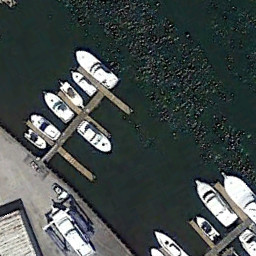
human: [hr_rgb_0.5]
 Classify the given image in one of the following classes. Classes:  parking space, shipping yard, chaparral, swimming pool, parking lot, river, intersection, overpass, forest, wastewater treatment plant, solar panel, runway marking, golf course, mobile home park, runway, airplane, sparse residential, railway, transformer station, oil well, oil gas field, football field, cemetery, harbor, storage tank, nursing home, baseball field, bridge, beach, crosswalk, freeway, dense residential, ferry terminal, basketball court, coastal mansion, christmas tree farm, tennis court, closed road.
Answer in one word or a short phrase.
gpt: ferry terminal